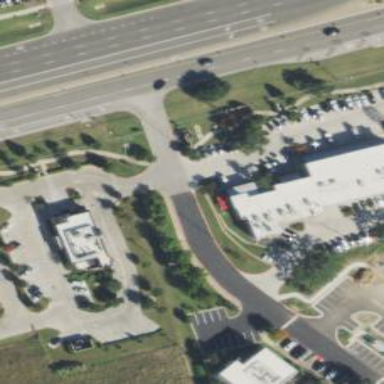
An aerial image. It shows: Retail building.